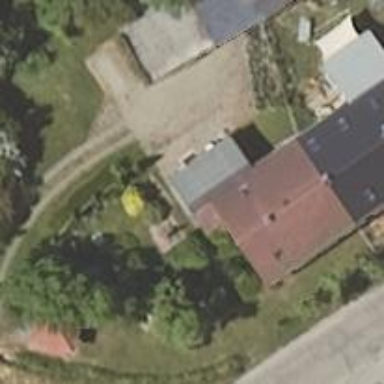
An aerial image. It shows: Semidetached house.